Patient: sex M, age 57
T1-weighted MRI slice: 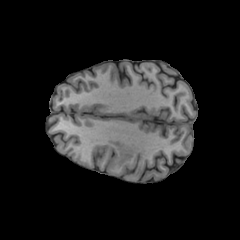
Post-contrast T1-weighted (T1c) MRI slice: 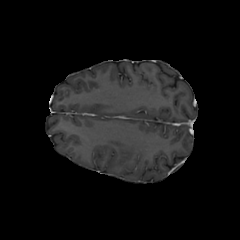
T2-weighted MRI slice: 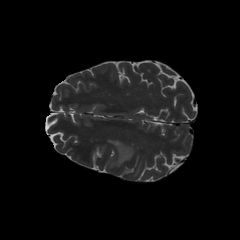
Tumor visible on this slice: yes
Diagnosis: Astrocytoma, IDH-wildtype
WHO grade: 2